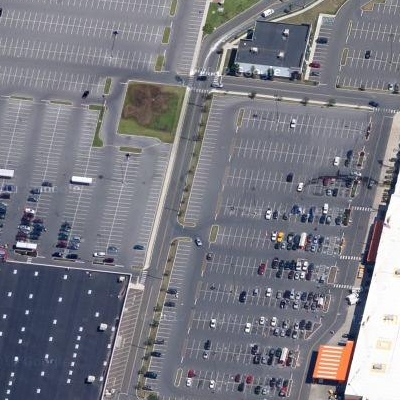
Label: gParking